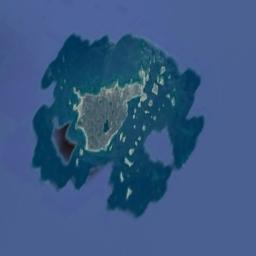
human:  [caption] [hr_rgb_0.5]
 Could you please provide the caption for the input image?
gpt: The island is surrounded by water .

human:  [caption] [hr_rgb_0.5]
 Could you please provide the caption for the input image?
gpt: The irregularly shaped island is surrounded by blue sea water, The island has a green and yellow-brown color, And there are many smaller islands next to it .

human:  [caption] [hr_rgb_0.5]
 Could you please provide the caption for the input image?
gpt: The island looks like a banana .

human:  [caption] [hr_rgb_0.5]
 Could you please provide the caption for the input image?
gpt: The archipelago with lots of islands of different sizes is surrounded by light blue waters .

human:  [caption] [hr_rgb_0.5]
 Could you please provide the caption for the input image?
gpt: There are many reefs around the green island in a blue sea .